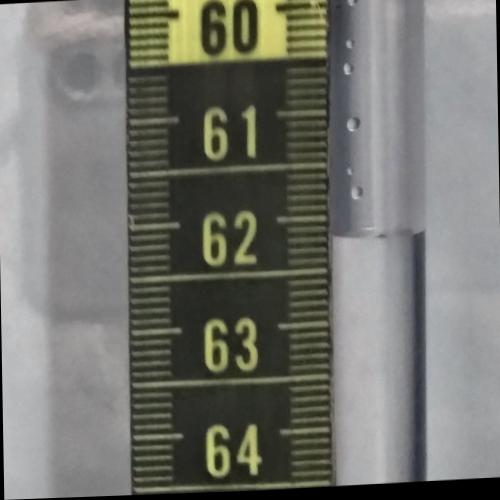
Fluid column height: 62.2 cm